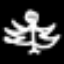
Label: angel